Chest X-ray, PA view. Patient: 33 years old, sex F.
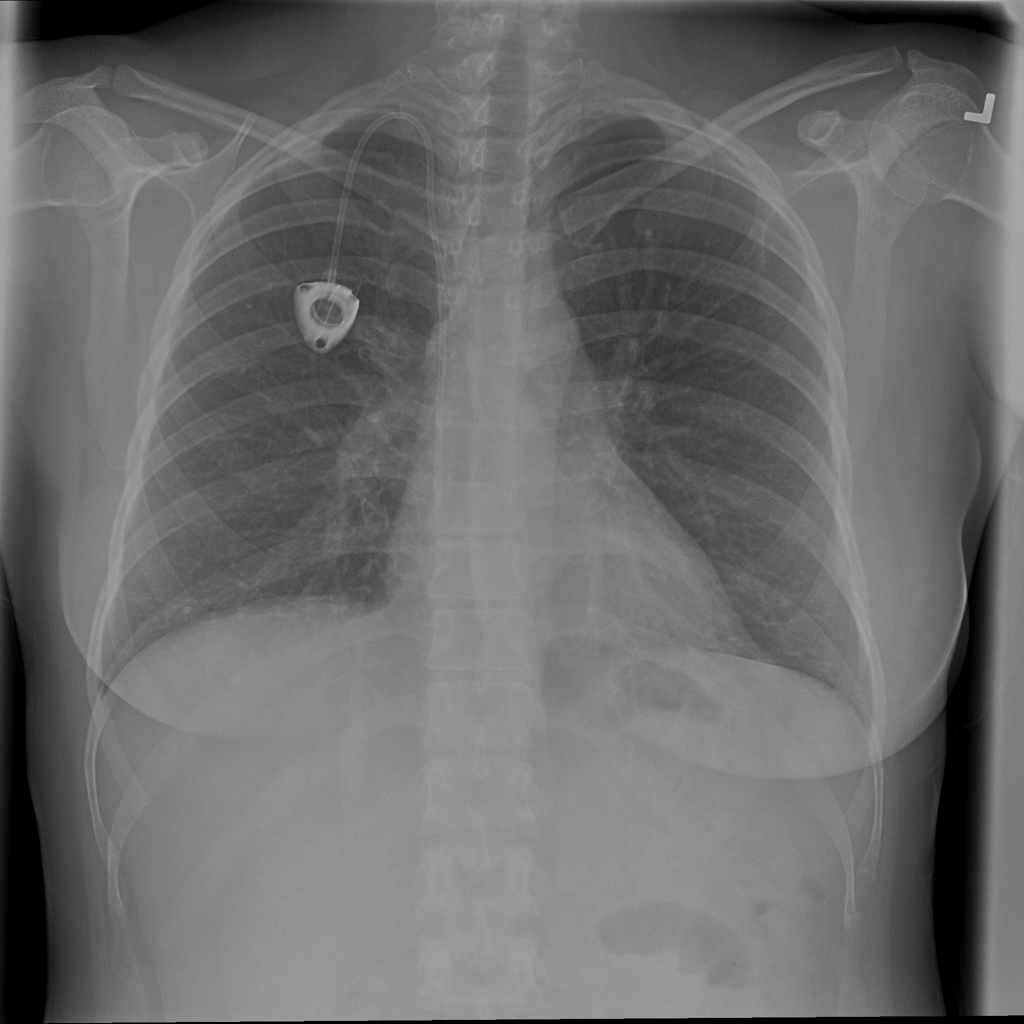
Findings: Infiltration